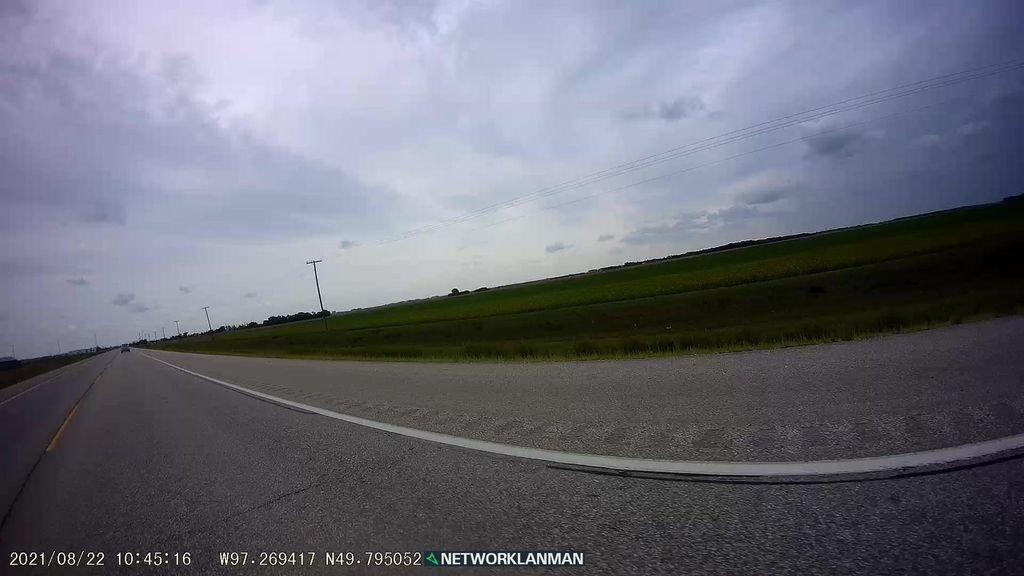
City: winnipeg